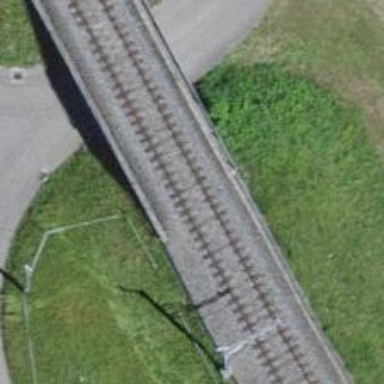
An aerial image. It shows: Single-track railway bridge with contact lines for electrification.